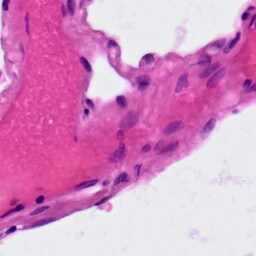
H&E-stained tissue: Lung